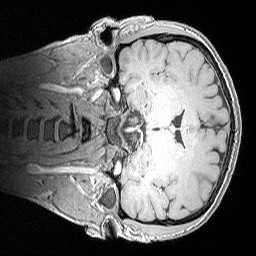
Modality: MP2RAGE
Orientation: coronal
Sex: male
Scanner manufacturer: siemens
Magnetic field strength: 3 T
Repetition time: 5 s
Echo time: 0.00292 s